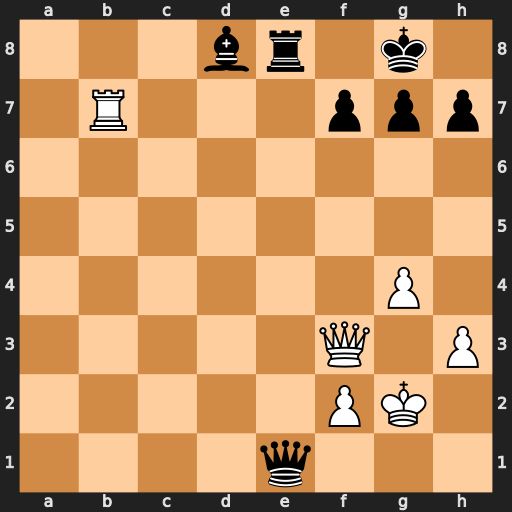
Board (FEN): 3br1k1/1R3ppp/8/8/6P1/5Q1P/5PK1/4q3
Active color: w
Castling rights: -
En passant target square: -
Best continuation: Qxf7+ Kh8 Qxg7#